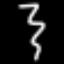
Label: squiggle